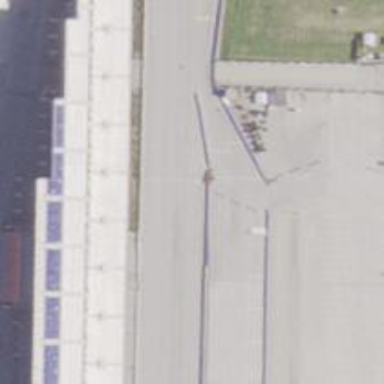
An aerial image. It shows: Motor sport raceway with asphalt surface.